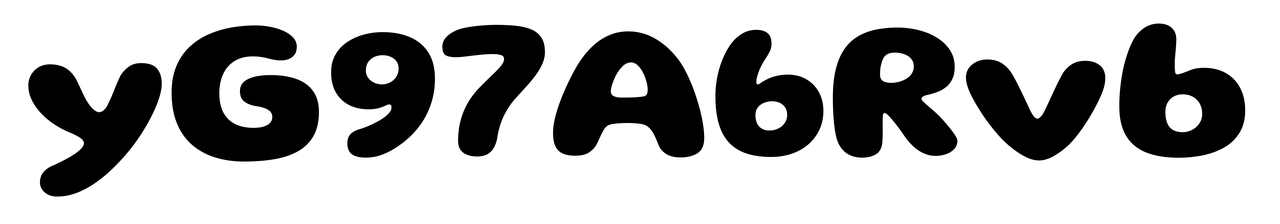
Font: Gluten_Bold